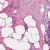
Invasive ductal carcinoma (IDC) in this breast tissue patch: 1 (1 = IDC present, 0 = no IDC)